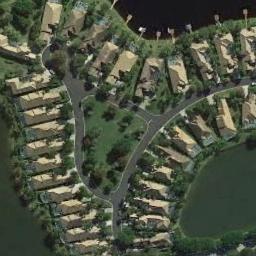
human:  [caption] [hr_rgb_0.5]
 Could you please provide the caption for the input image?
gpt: The dense residential is on the grass next to the water .

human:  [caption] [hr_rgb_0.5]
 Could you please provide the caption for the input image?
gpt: There is a green space in the middle of the house .

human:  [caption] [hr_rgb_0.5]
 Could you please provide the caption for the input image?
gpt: There are many roads and densely arranged houses and trees of different shapes and shapes in the island-like settlements surrounded by the lake .

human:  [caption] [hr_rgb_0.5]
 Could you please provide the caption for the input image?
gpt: A dense residential area with lots of trees and houses of the same style is next to the lake .

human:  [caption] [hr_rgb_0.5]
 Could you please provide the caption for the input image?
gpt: There are many yellow buildings arranged neatly on a dense residential area .